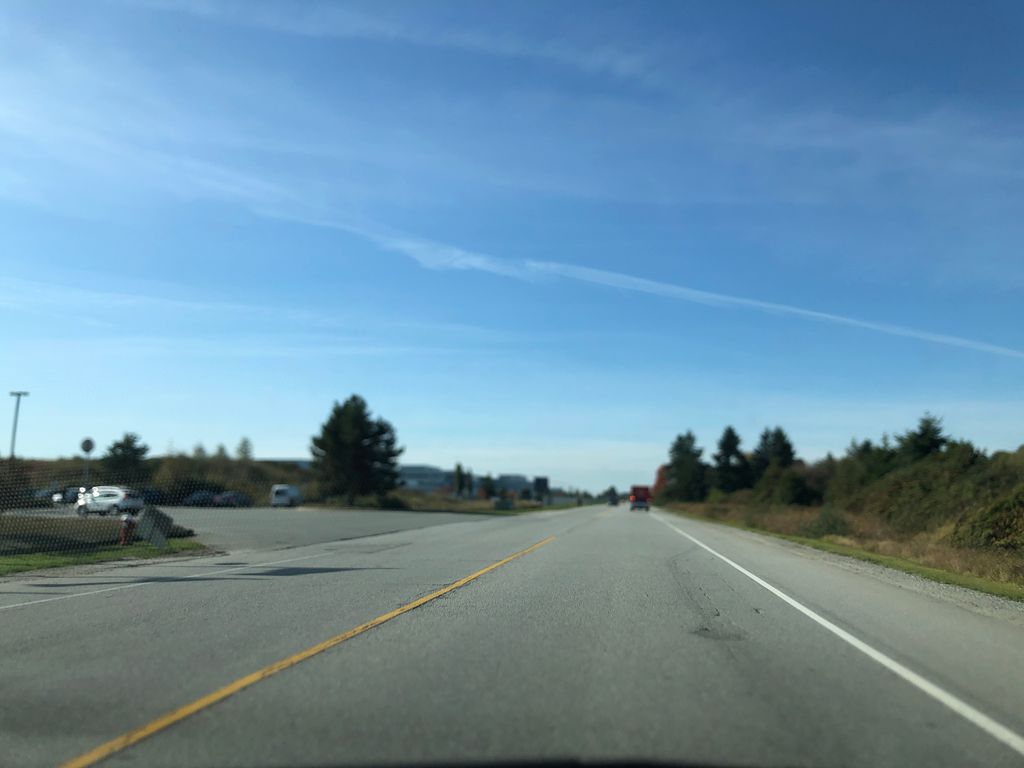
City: vancouver